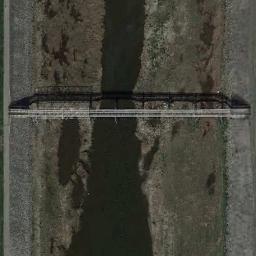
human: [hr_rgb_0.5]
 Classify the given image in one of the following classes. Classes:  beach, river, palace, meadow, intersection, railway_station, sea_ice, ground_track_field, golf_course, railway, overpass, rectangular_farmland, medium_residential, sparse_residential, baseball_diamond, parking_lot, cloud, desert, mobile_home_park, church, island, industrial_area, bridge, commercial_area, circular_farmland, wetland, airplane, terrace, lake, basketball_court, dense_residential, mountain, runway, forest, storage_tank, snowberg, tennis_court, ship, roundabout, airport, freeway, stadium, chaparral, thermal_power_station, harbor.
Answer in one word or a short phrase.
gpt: bridge